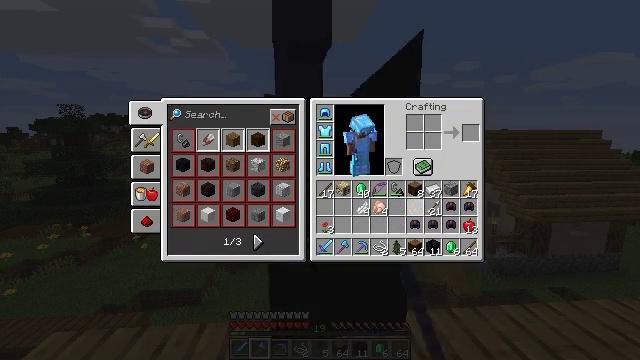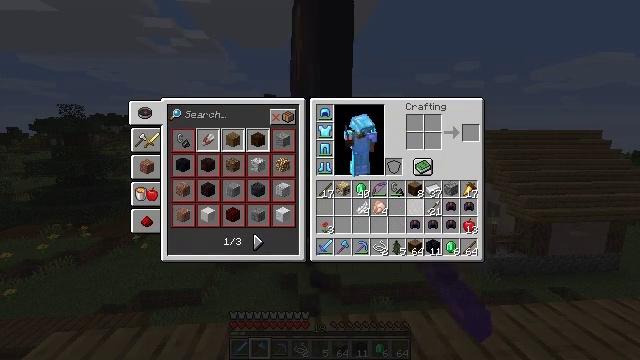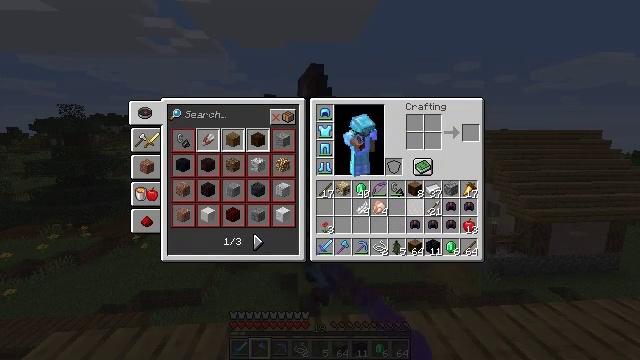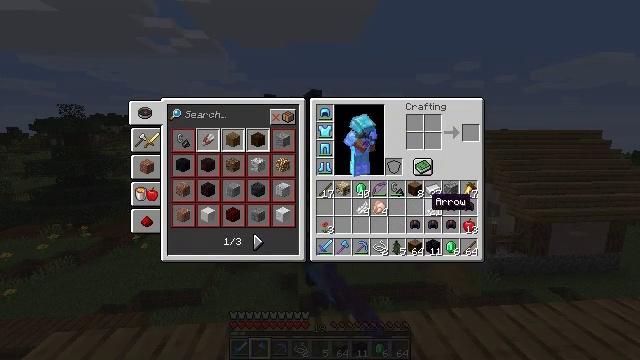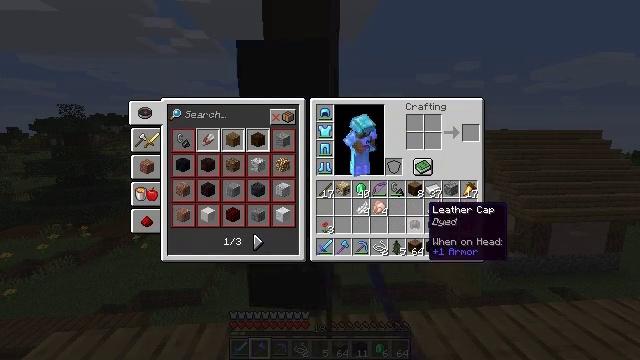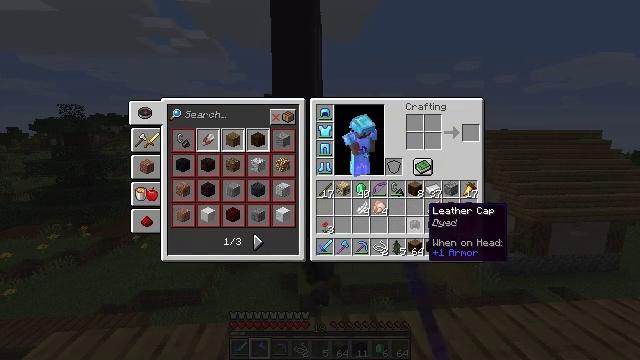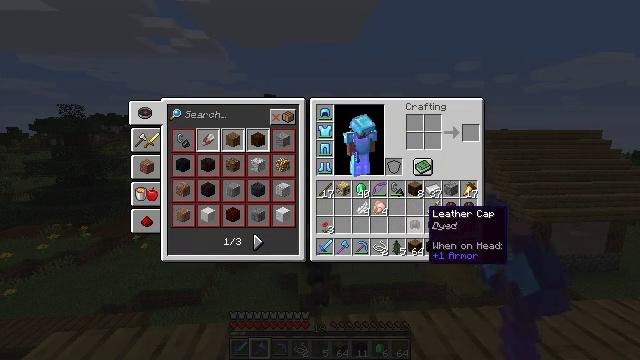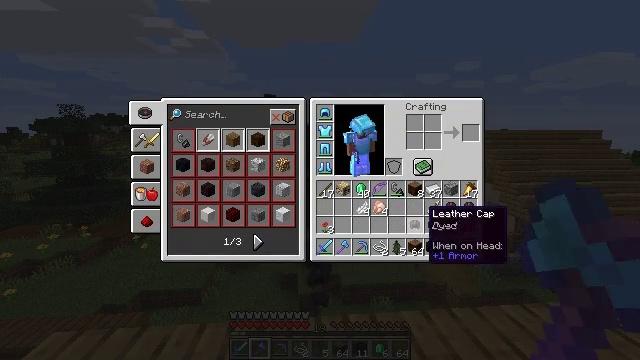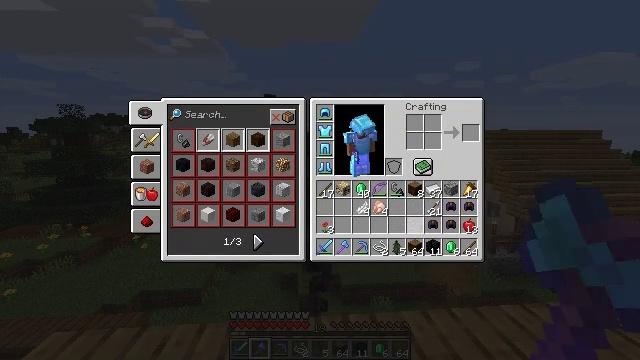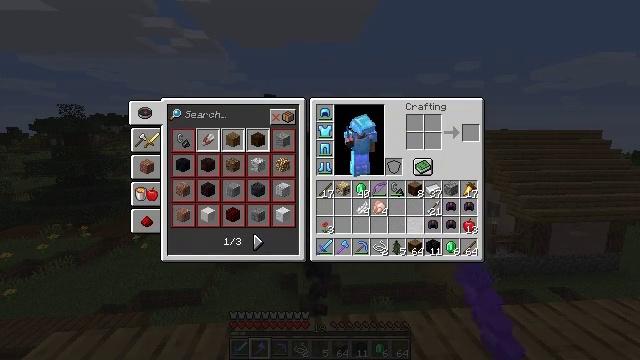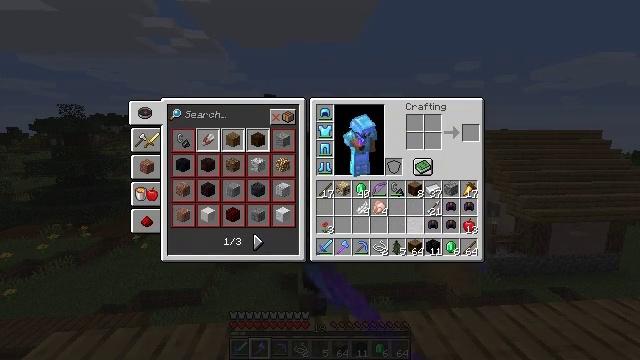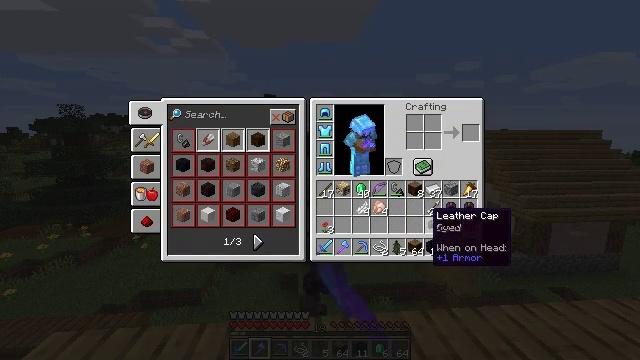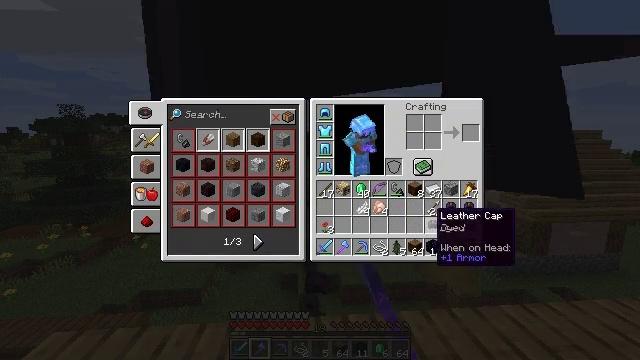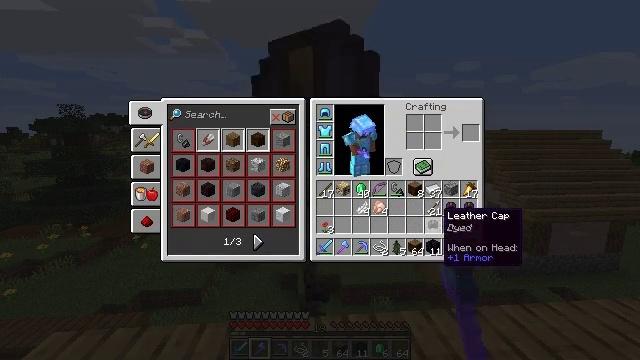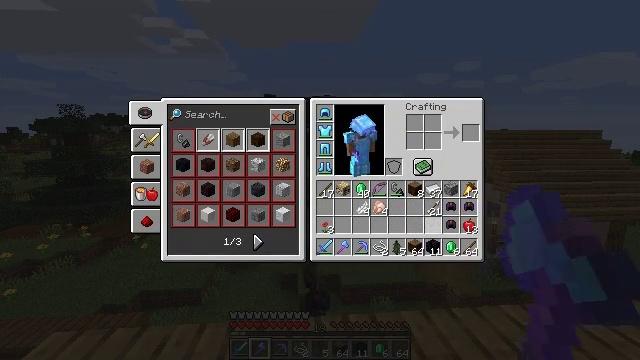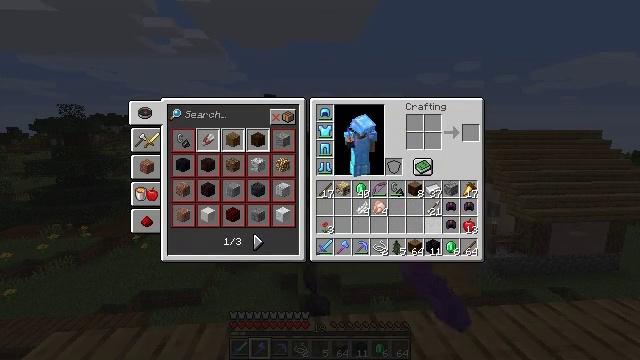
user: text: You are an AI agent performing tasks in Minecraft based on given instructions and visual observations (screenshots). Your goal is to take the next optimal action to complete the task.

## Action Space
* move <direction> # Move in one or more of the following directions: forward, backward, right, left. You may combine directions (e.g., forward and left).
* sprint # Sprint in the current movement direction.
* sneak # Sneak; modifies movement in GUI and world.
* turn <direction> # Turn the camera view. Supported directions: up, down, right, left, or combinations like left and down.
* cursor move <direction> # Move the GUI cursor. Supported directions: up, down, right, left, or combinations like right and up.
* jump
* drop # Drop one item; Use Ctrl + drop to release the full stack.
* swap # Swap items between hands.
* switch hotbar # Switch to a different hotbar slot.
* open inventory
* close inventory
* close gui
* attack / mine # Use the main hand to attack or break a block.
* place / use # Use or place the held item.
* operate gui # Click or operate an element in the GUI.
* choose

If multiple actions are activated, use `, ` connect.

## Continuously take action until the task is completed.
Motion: motion action
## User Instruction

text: Drop a leather helmet.
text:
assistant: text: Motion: sprint, cursor move right, drop
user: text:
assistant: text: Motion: sprint
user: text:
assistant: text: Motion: sprint, drop
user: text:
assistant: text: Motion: sprint, cursor move down, drop
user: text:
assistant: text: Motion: sprint
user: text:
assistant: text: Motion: sprint
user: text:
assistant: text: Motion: sprint
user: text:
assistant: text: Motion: sprint, drop
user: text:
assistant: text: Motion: sprint, drop
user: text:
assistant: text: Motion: sprint
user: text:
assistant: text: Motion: sprint
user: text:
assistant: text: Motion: sprint
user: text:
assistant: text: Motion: sprint, cursor move right
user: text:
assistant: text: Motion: sprint, drop
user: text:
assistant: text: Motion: sprint, drop
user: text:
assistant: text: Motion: sprint
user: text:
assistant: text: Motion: sprint
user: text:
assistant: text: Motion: sprint, cursor move right, drop
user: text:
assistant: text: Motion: sprint, drop
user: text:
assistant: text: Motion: sprint, drop
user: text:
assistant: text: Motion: sprint, drop
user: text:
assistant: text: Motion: sprint
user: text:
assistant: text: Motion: sprint
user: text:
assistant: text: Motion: sprint
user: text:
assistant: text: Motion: sprint, drop
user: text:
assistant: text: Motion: sprint, drop
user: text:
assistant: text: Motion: sprint
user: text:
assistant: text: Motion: sprint, cursor move right
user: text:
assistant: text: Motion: sprint, drop
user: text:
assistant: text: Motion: sprint, drop